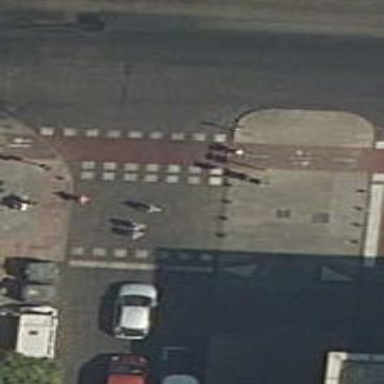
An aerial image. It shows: Crossing with traffic signals.